Breast ultrasound image
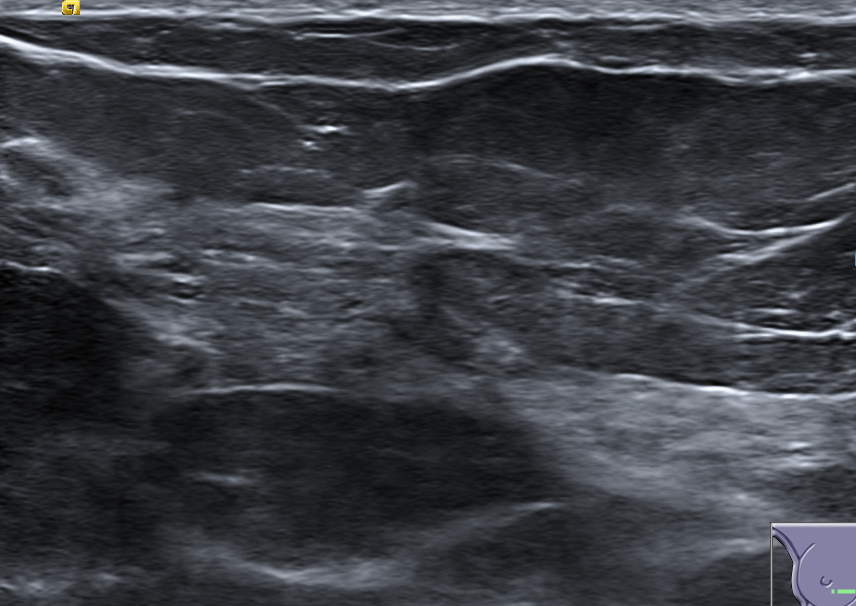
Diagnosis: normal